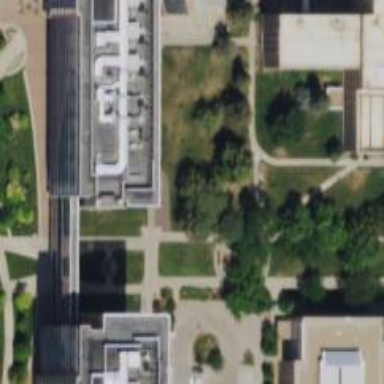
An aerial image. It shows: University.